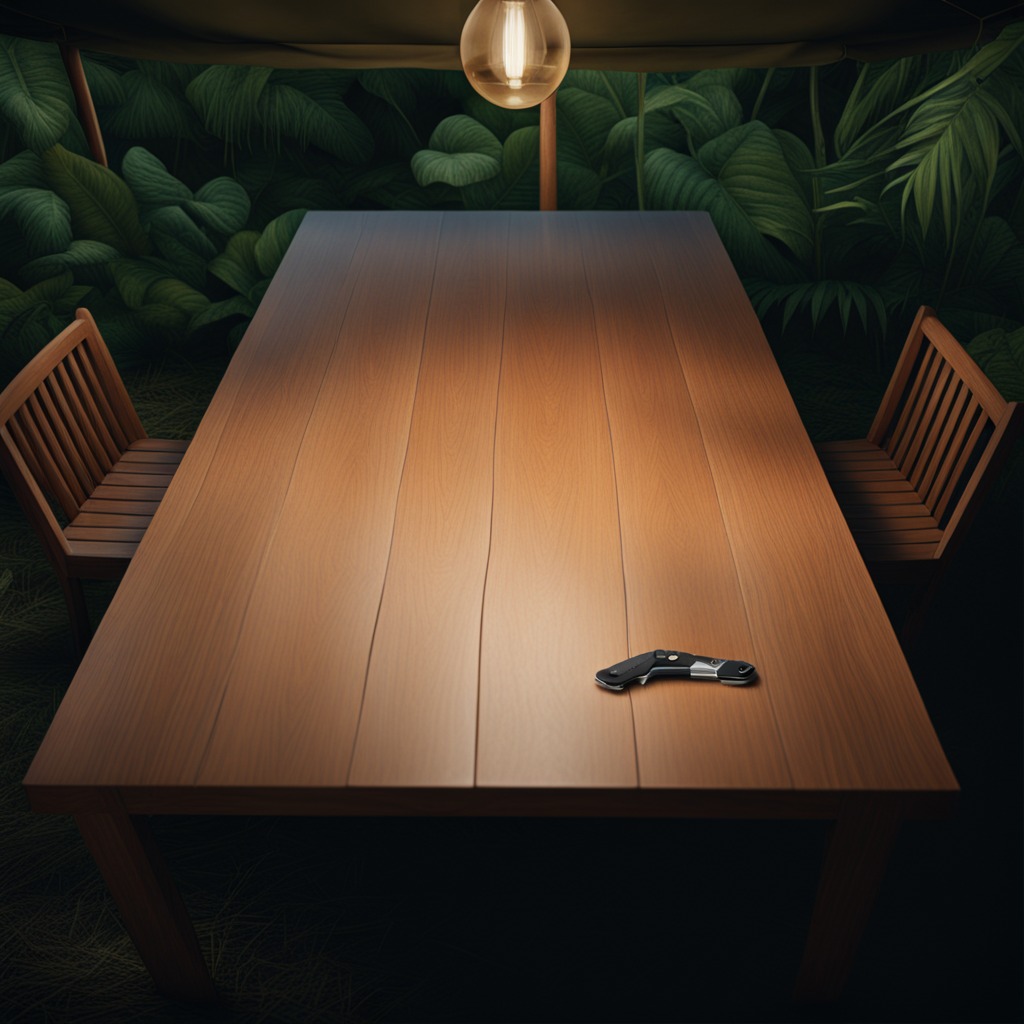
A utility knife lying on the wooden table inside a jungle field workshop tent at night.